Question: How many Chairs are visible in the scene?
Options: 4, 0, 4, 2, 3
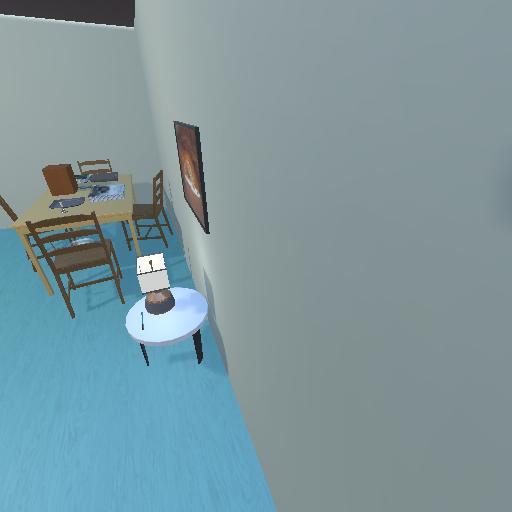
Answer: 4